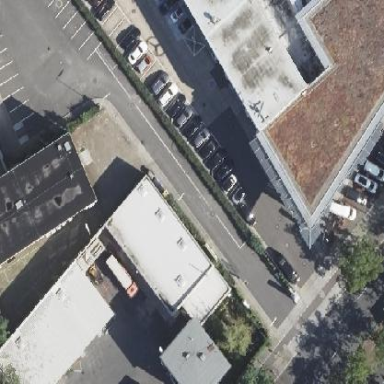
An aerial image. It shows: Building with flat roof.